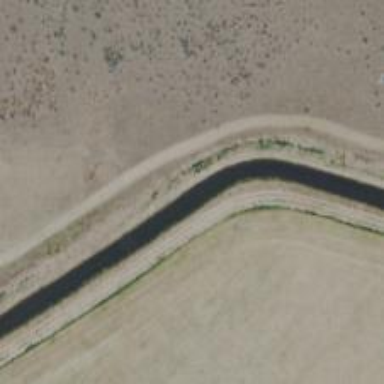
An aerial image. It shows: Canal.